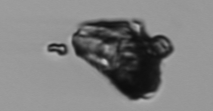
Label: Delphineis